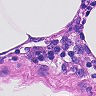
Metastatic tissue present: no